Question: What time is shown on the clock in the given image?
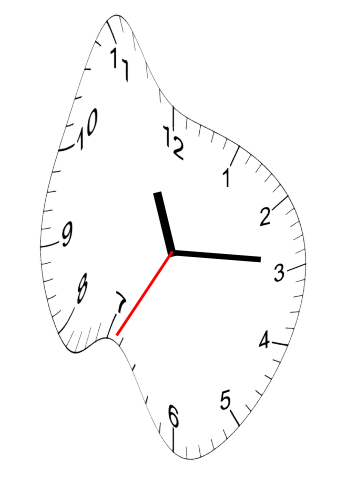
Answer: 11:14:35